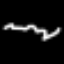
Label: squiggle